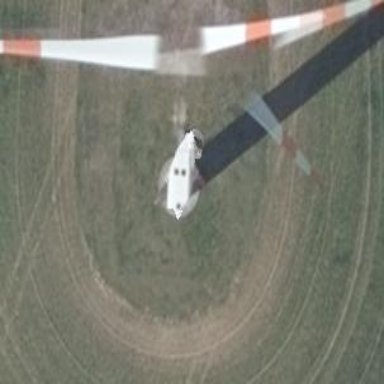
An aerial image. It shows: Wind generator powered by wind turbine.